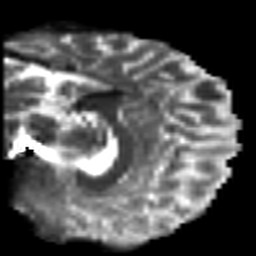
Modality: T2w
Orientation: sagittal
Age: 33
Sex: female
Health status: healthy
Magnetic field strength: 3 T
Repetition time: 7 s
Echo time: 0.0926 s